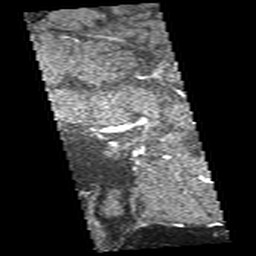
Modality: angio
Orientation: sagittal
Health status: ill
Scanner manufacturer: siemens
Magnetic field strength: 3 T
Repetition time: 0.022 s
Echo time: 0.00401 s